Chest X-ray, AP view. Patient: 52 years old, sex F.
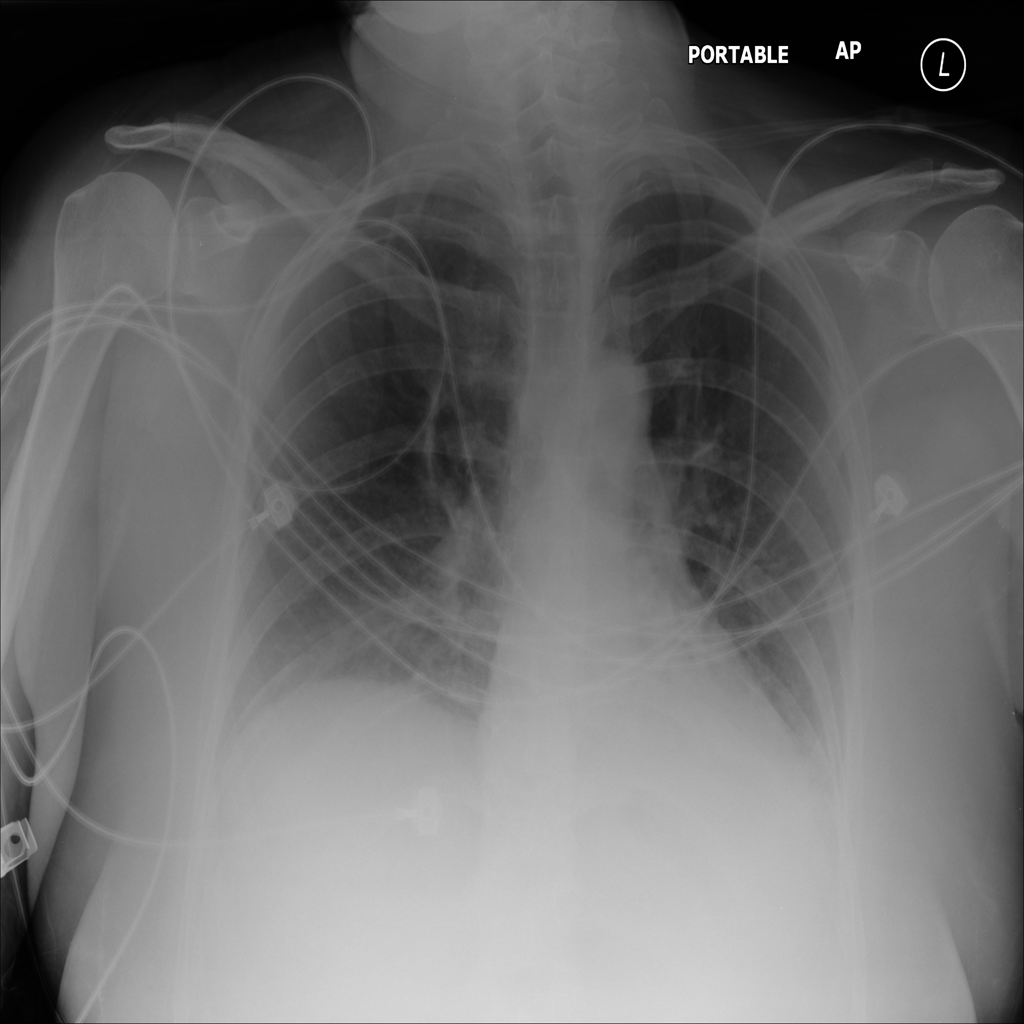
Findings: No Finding